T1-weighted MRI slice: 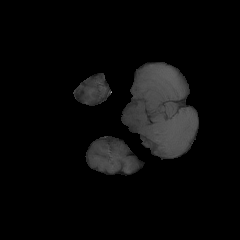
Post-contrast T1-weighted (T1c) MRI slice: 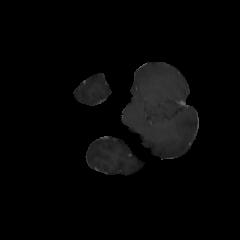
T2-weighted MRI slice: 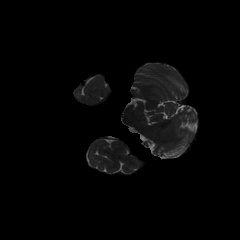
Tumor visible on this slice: no